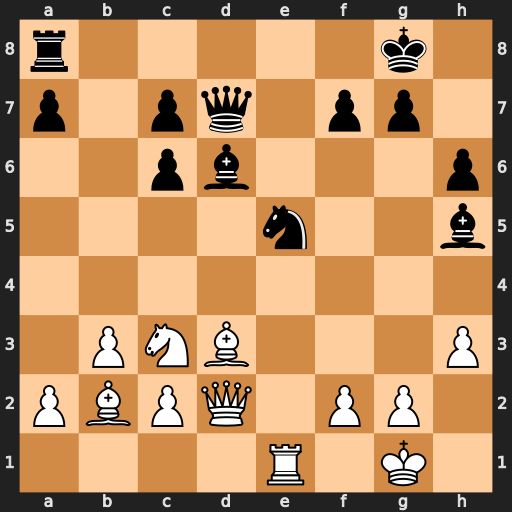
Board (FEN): r5k1/p1pq1pp1/2pb3p/4n2b/8/1PNB3P/PBPQ1PP1/4R1K1
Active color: w
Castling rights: -
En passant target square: -
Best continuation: Rxe5 Bxe5 Bh7+ Kxh7 Qxd7